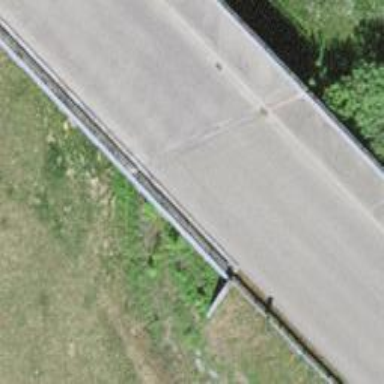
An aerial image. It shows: Secondary road crossing bridge with asphalt surface.